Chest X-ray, PA view. Patient: 72 years old, sex F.
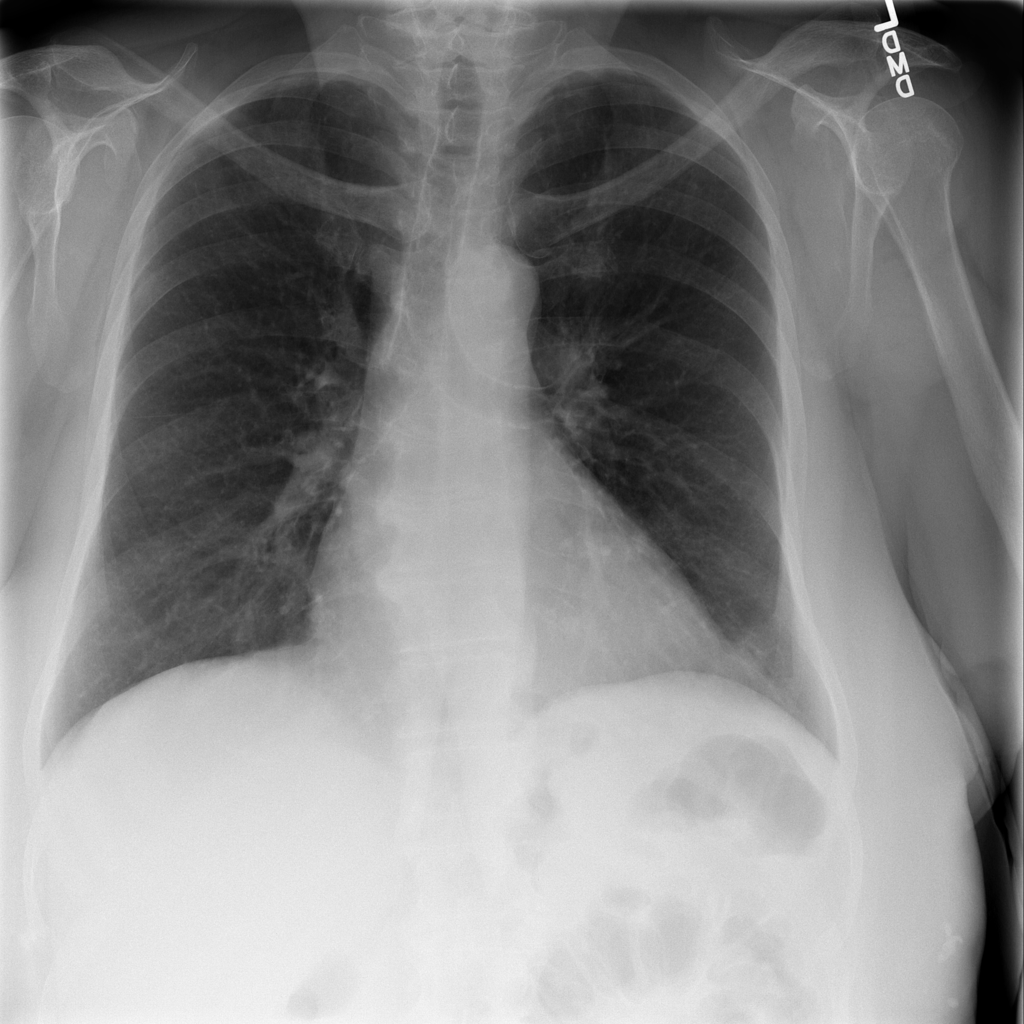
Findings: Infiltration